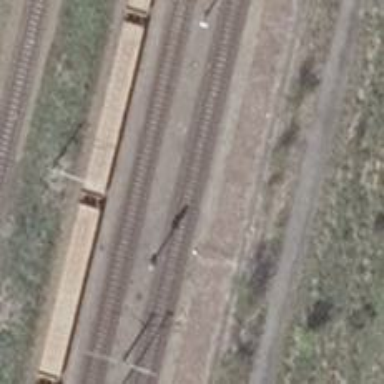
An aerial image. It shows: Siding railway line with electrified contact line for the trains.